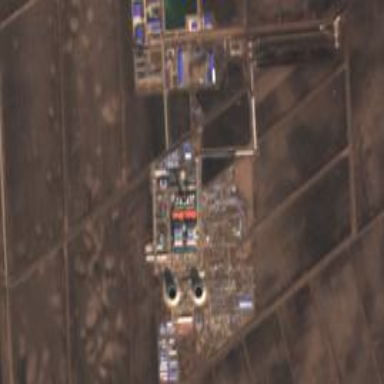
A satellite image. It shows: Industrial area with coal-powered plant.